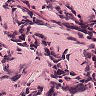
Metastatic tissue present: no